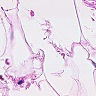
Metastatic tissue present: no